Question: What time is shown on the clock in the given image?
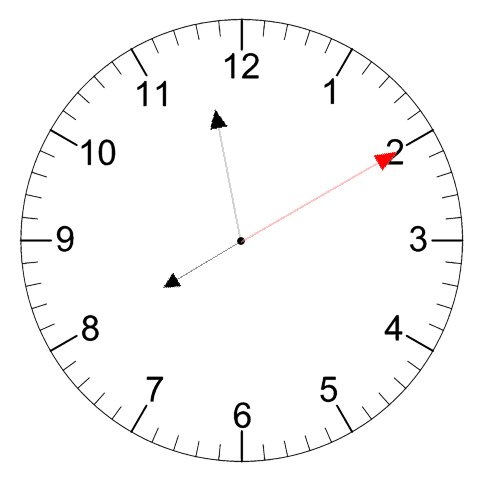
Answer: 07:58:10